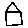
Label: house